Question: I'm working on this demo: <URL>
There are 2 numbers below the slider 18 and 99...
I need to have a range slider (2 movable parts) and the min needs to update the 18 value and max needs to update the 99 value.eg:

Any advice on how to get the 2 moving parts and how to get them to update the 2 values separately?
Here is the current HTML:
'''
<h2 class="demoHeaders">Slider</h2>
<div id="slider"></div>
</br></br>
<span id="minAge">18</span>
</br></br>
<span id="maxAge">99</span>
'''
And here is the current JQUERY:
'''
$('#slider').slider({
min: 18,
max: 99,
change: function(event, ui) {
$('span#minAge').html(ui.value);
}
});
'''
thx
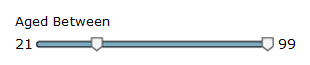
Answer: In order to have a double slider, you need to set range: true and values: [start, end].
So for your code:
'''
$('#slider').slider({
range: true,
min: 18,
max: 99,
values: [18, 99],
change: function(event, ui) {
$('span#minAge').html(ui.values[0]);
$('span#maxAge').html(ui.values[1]);
}
});
'''